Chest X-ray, AP view. Patient: 57 years old, sex F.
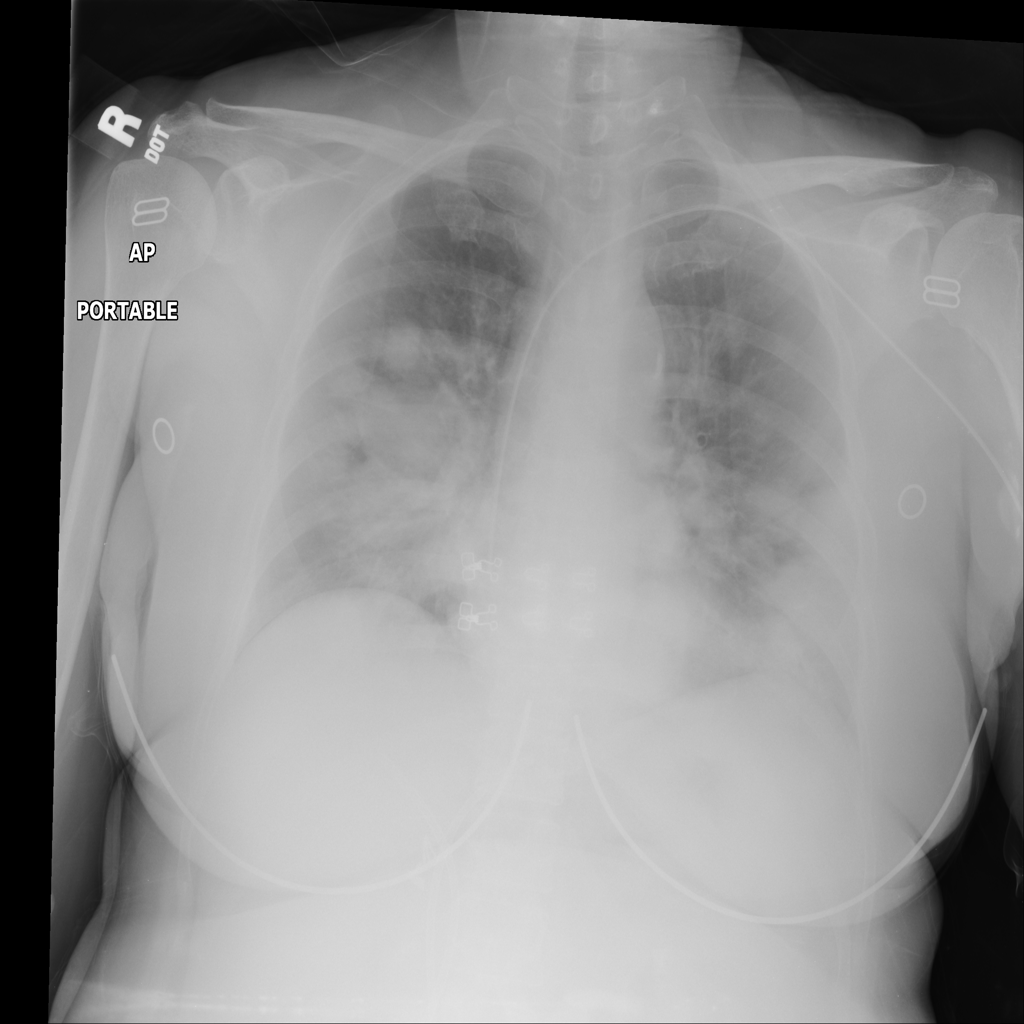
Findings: Nodule